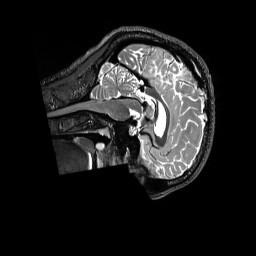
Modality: T2w
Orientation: sagittal
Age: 24
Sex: male
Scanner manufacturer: siemens
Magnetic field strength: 3 T
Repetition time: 3.2 s
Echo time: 0.728 s